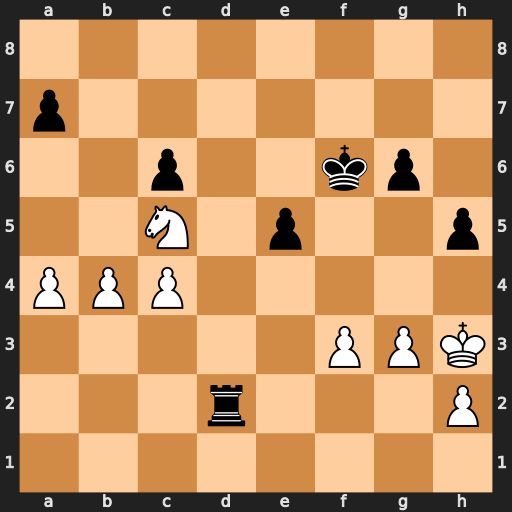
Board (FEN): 8/p7/2p2kp1/2N1p2p/PPP5/5PPK/3r3P/8
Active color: w
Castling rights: -
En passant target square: -
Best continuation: Ne4+ Kf5 Nxd2